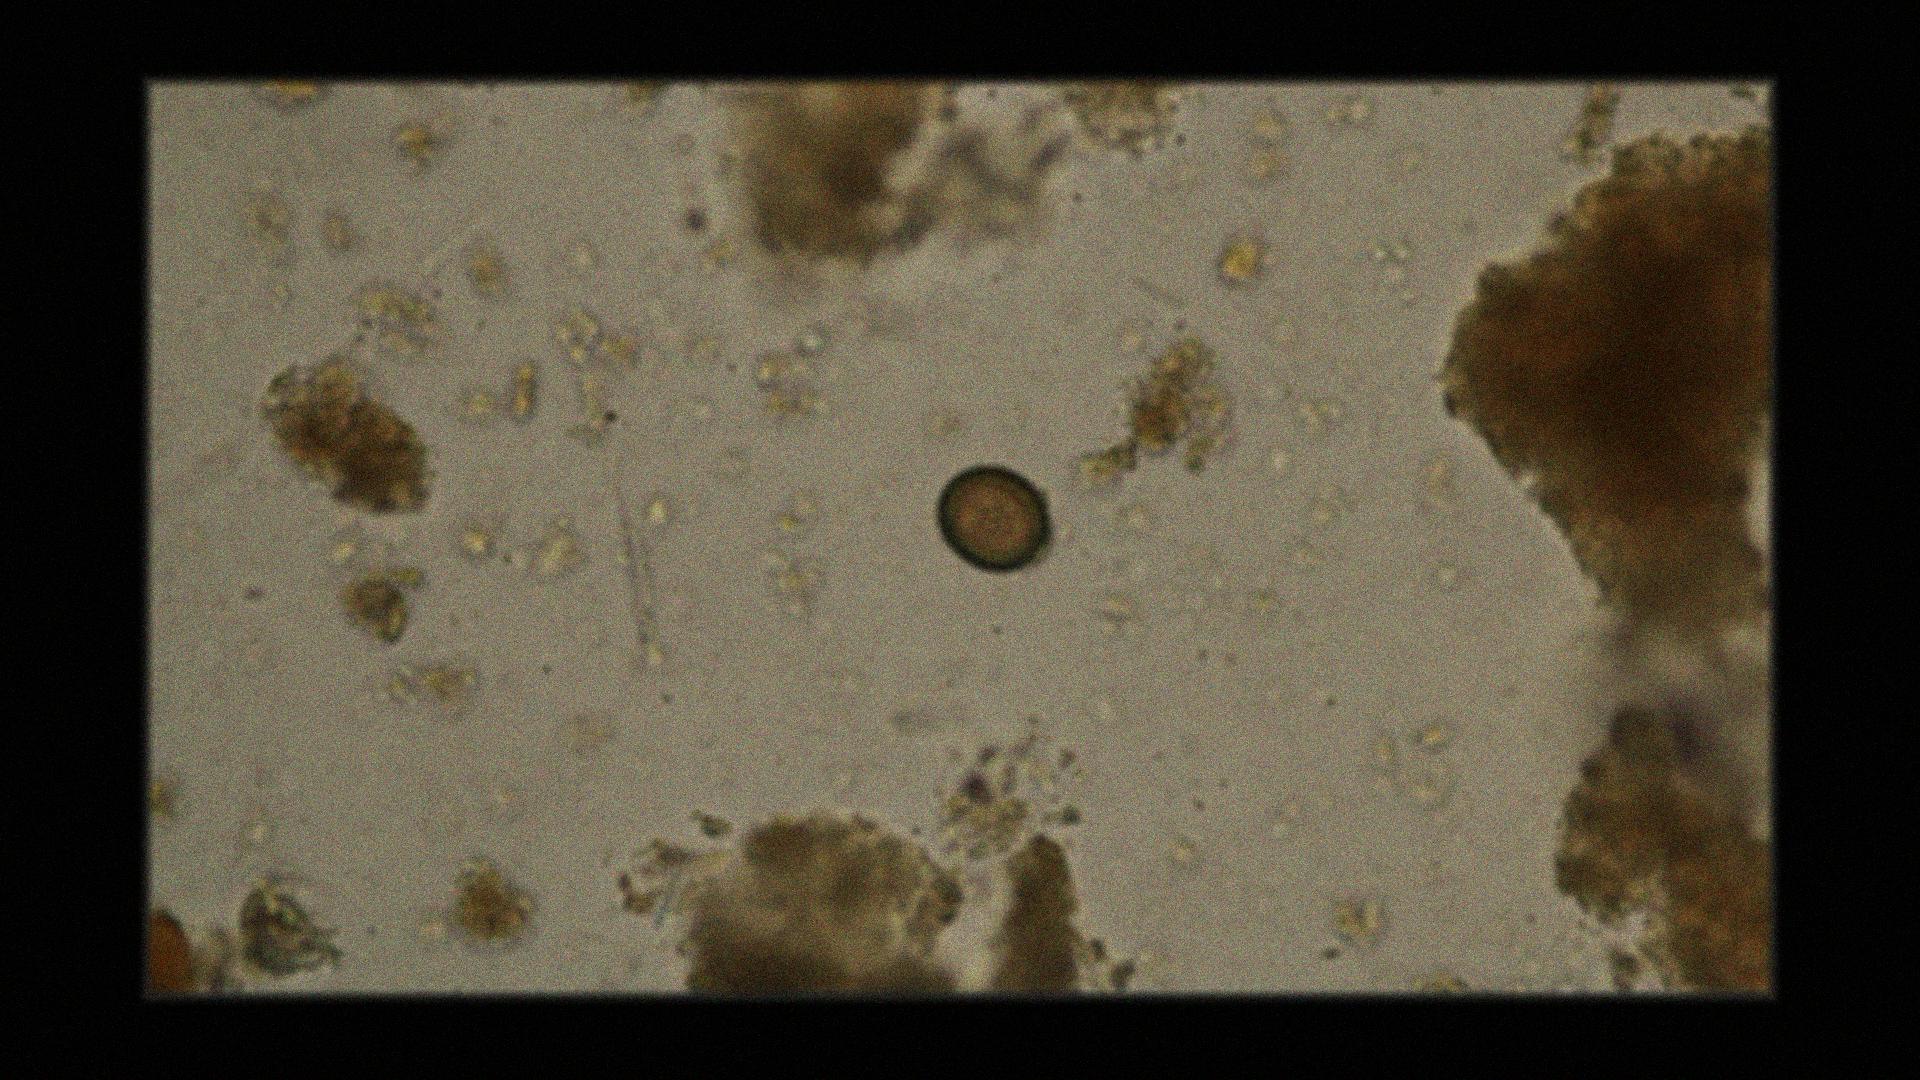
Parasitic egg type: Taenia spp. egg